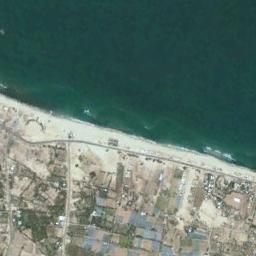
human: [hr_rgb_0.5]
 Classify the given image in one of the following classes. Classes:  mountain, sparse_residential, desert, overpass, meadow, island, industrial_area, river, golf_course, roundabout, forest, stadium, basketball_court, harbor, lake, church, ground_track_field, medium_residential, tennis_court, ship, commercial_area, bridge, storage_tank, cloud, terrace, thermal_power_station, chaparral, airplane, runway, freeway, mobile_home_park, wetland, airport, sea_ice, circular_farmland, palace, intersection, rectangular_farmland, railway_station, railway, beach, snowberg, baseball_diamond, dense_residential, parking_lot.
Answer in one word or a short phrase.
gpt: beach